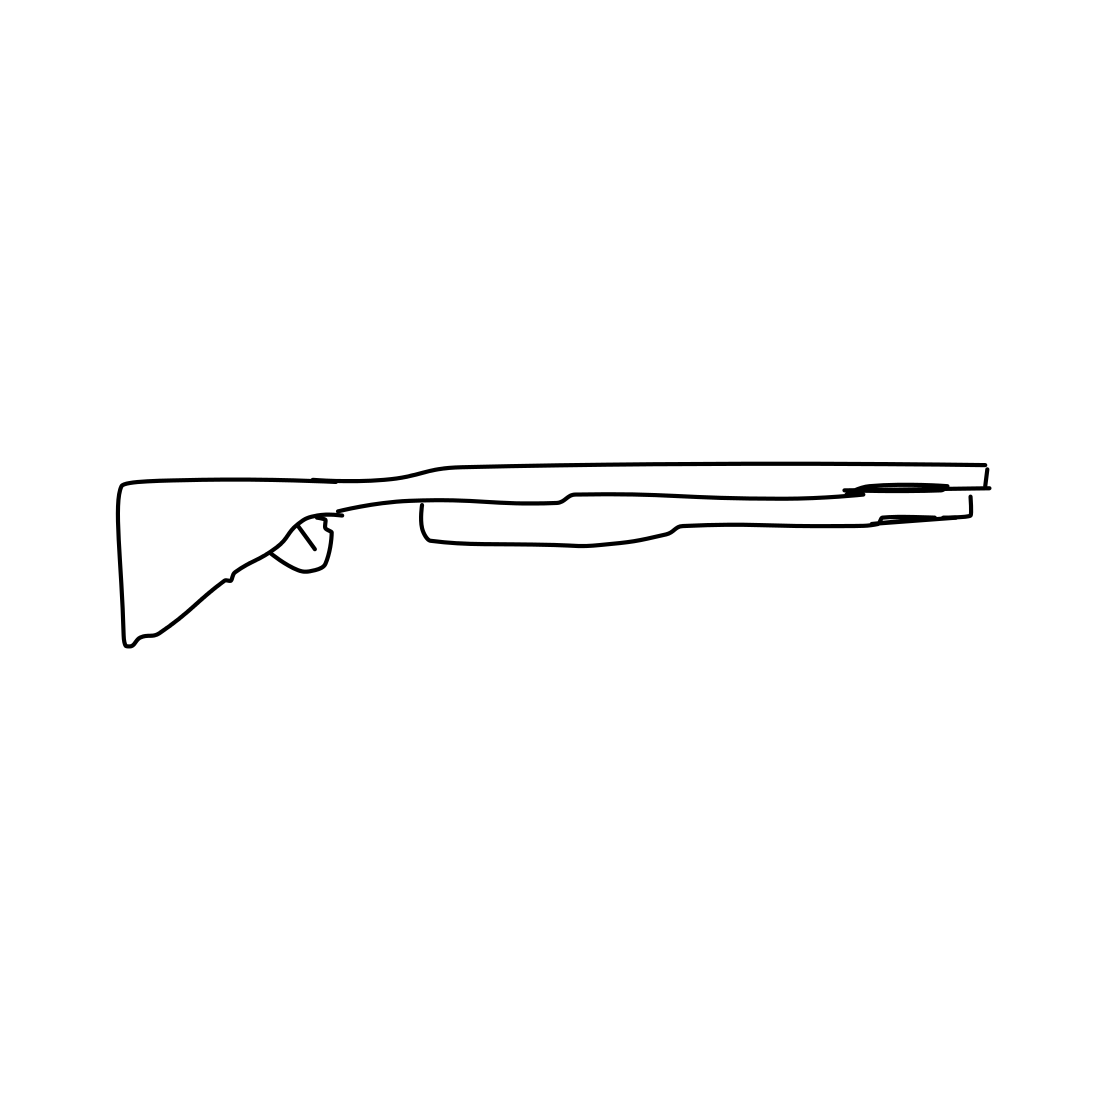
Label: rifle